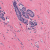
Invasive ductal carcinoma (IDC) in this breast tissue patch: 0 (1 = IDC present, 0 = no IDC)